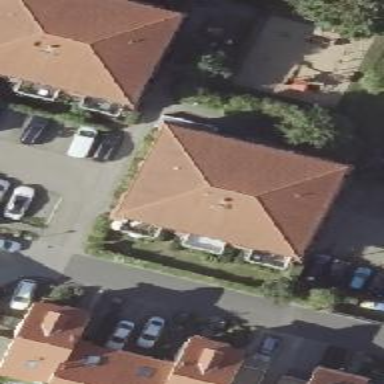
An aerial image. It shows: Beautiful apartment building with mansard roof.